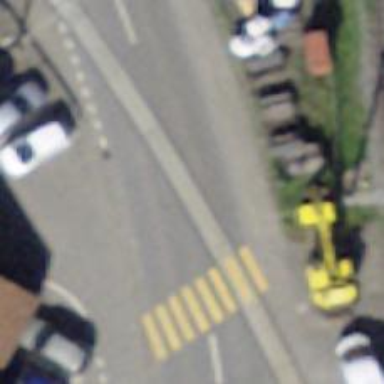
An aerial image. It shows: Level crossing where road crosses over railway.